Question: ## Summary
Git inside git. Removed the inner '.git's, kept the files. Push. Clone. Folders exist, but are empty.
## What I'm trying to do
So I'm trying to upload an existing repo to my own git server. The repo has some repos inside of it (that are not a part of the original repo). I don't need these to be connected, what is foremost important is stability - that cloning MUST produce a working copy of the PHP server files.
## How I've tried
So I remove the '.git' folder from the inner repos and push the main one into empty git server. Then I clone the newly created remote repo in a new local dir - the folders that used to have '.git' are empty alltogether (the folders themselves do exist). I've also got GitLab installed and there the folder appears differently than normal folders, with no extra information to be found (notice folder "flashcard"):

## Question
Is there any other way of removing git capabilities from folder? What keeps the folder from being just normal files? I am all out of ideas.
## Other info
'.gitignore' and '.git/ifno/exclude' don't touch these directories.
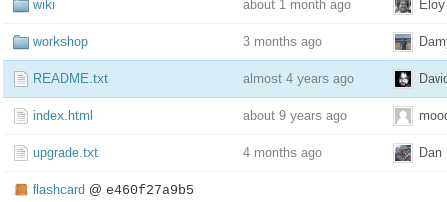
Answer: Found the <URL>, finally.
'git rm --cached path/to/submodule' (no '/' or '*' at the end)
I haven't added these repos as submodules myself, but clearly they have been cached as such somehow.
After clearing the cache you still need to add the files to the outer repo, as Peter suggested.